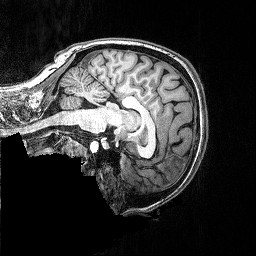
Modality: T1w
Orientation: sagittal
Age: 37
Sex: female
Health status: ill
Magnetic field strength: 3 T
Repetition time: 2.53 s
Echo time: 0.00331 s